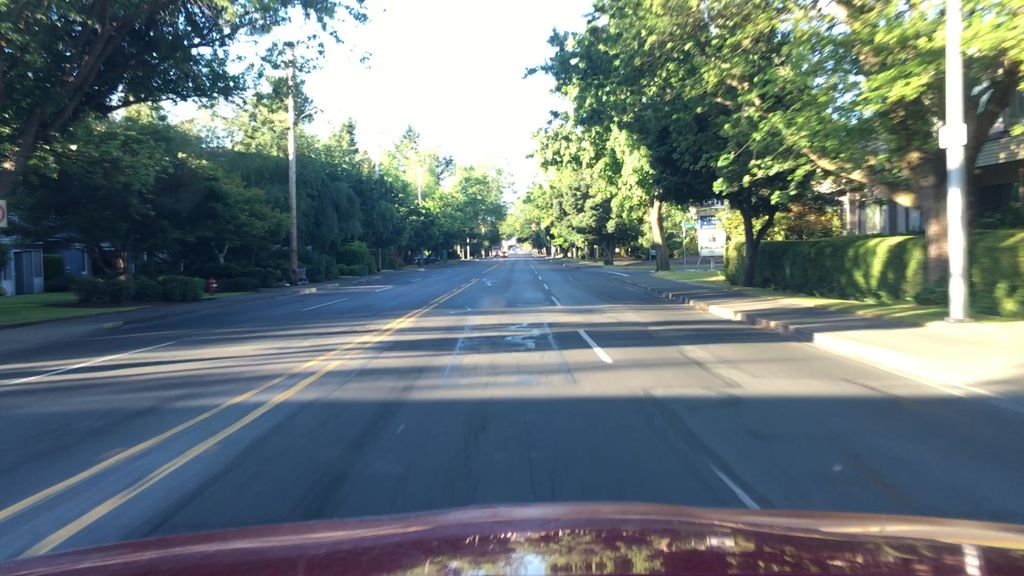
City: victoria